Question: I'm trying to set a password validation in Primefaces using p:password
and I need to add the show password eye icon too.
I need something like the picture below, show or hide the text/password when user clicks cursor.

PRIMEFACES JSF code:
'''
<h:outputLabel for="pwd1" value="Password: " />
<p:password styleClass="Wid40" id="pwd1" value="#mybean.password1}" match="pwd2"
label="Password:" required="true" placeholder="Password" >
<button type="button" onclick="checkPassPwd1()" ><i class="show-pass fa fa-eye fa-lg"></i></button>
</p:password>
<h:outputLabel for="pwd2" value="Repeat Password: " />
<p:password styleClass="Wid40" id="pwd2" value="#{mybean.password2}"
required="true" placeholder="Password" >
<button type="button" onclick="checkPassPwd2()" ><i class="show-pass fa fa-eye fa-lg"></i></button>
</p:password>
'''
JAVASCRIPT code:
'''
function checkPassPwd1() {
var obj=document.getElementById('pwd1');
var c=obj.nextElementSibling
if (ojb.getAttribute('type') == "password") {
c.removeAttribute("class");
c.setAttribute("class","fas fa-eye");
obj.removeAttribute("type");
obj.setAttribute("type","text");
} else {
ojb.removeAttribute("type");
obj.setAttribute('type','password');
c.removeAttribute("class");
c.setAttribute("class","fas fa-eye-slash");
}
}
function checkPassPwd2() {
var obj=document.getElementById('pwd2');
var c=obj.nextElementSibling
if (ojb.getAttribute('type') == "password") {
c.removeAttribute("class");
c.setAttribute("class","fas fa-eye");
obj.removeAttribute("type");
obj.setAttribute("type","text");
} else {
ojb.removeAttribute("type");
obj.setAttribute('type','password');
c.removeAttribute("class");
c.setAttribute("class","fas fa-eye-slash");
}
}
'''
I don't know how to change the text to password and vice versa using javascript and p:password, and I don't know how to enable/disable the show-pass and hide-pass icon when the user clicks the icon.
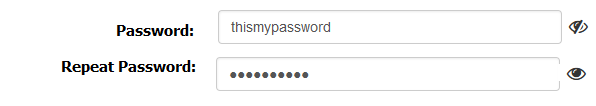
Answer: It is way simpler than that you don't need to remove the attribute just change it. Using JQuery. In the example below your pwd1 is in an h:form called "frmPassword" and name your button id="button1".
'''
var field = $('#frmPassword\:pwd1');
var button= $('#frmPassword\:button1');
if (field.attr('type') === 'password') {
field.attr('type', 'text');
button.removeClass('fas fa-eye-slash');
button.addClass('fas fa-eye');
} else {
field.attr('type', 'password');
button.removeClass('fas fa-eye');
button.addClass('fas fa-eye-slash');
}
'''
This is built into PrimeFaces 10 as 'toggleMask' feature. See Showcase: <URL>